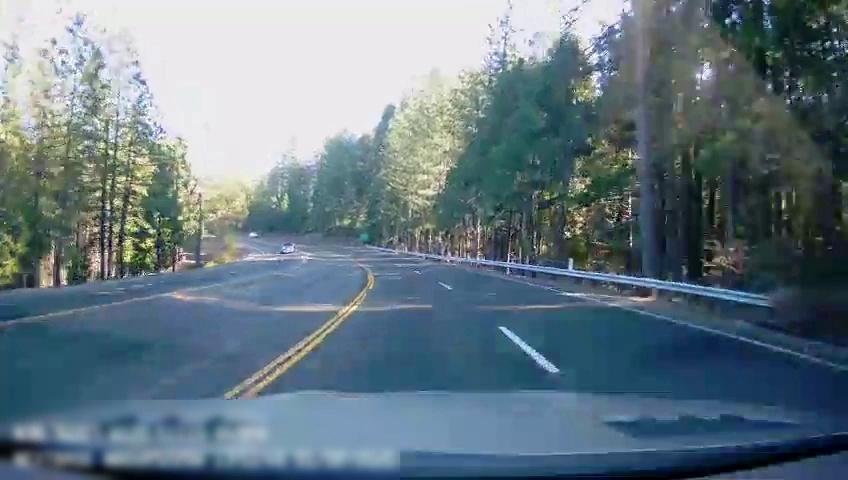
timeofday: Day
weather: Sunny
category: Drivable Space
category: Vehicles | Car
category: Lanes | Alternate Lane
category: Lanes | Alternate Lane
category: Lanes | Current Lane
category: Lanes | Alternate Lane
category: Lanes | Opposite Lane
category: Lanes | Opposite Lane
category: Traffic | Signs